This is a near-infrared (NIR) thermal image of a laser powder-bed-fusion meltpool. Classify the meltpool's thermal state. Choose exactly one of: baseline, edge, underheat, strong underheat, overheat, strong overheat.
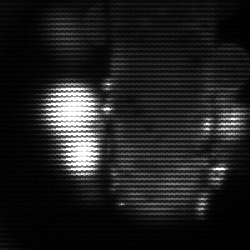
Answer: strong underheat